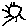
Label: sun